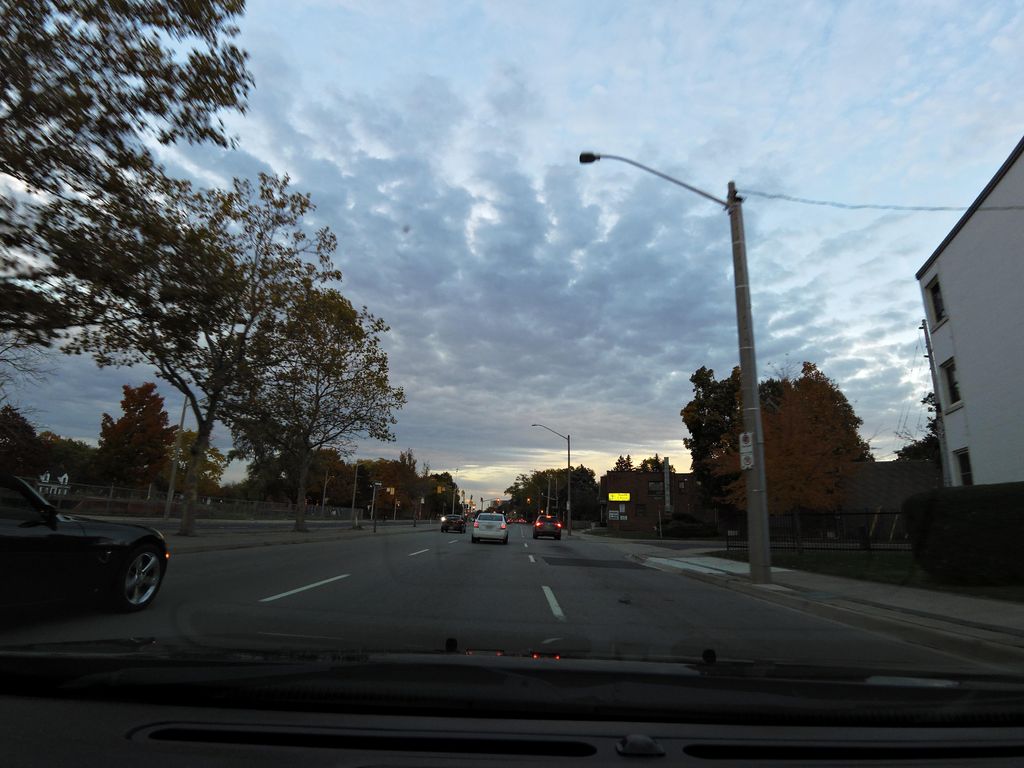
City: hamilton